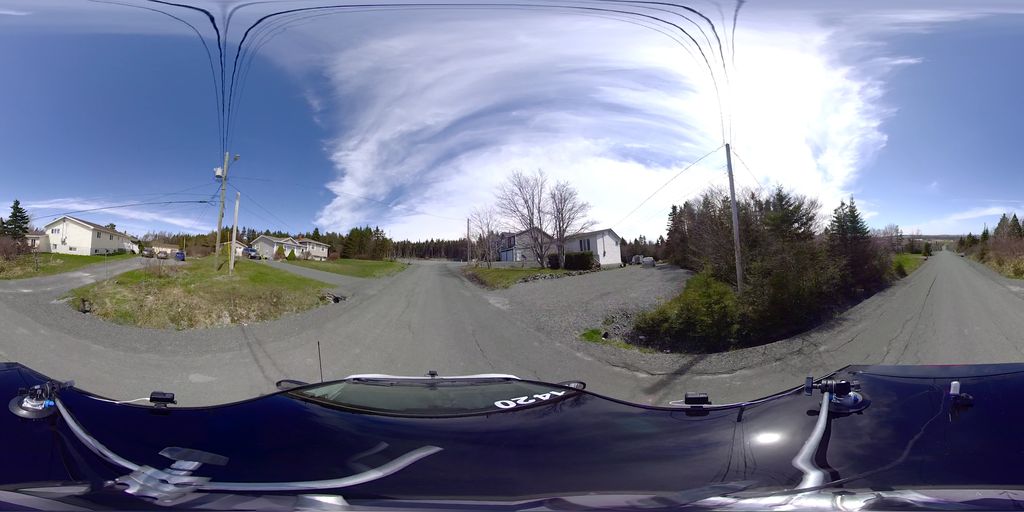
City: st_johns